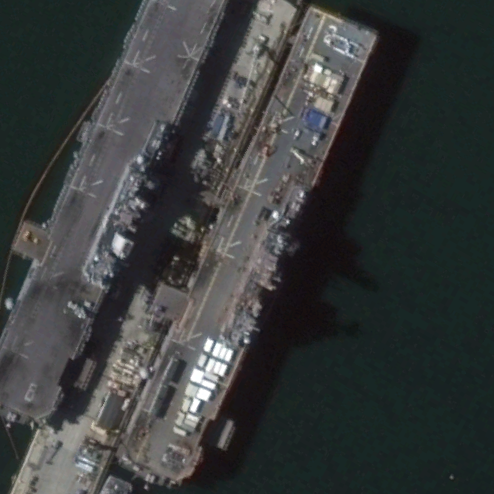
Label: Wasp-class_assault_ship